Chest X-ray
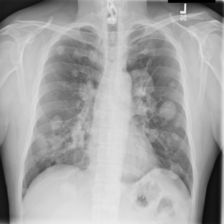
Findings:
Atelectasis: negative
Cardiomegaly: negative
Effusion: negative
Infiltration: negative
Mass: positive
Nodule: negative
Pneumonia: negative
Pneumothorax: negative
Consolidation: negative
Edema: negative
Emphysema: negative
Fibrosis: negative
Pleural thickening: negative
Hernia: negative